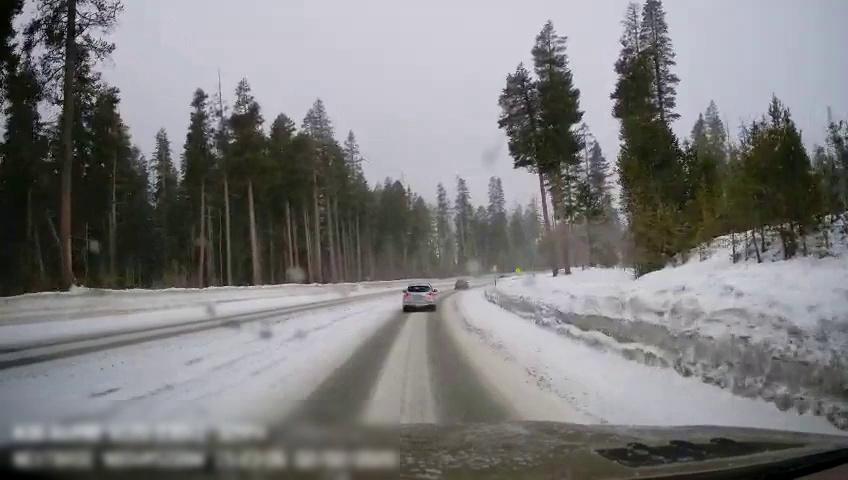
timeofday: Day
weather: Snowy
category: Drivable Space
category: Vehicles | SUV